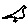
Label: bird